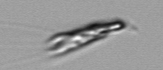
Label: Chrysochromulina_lanceolata